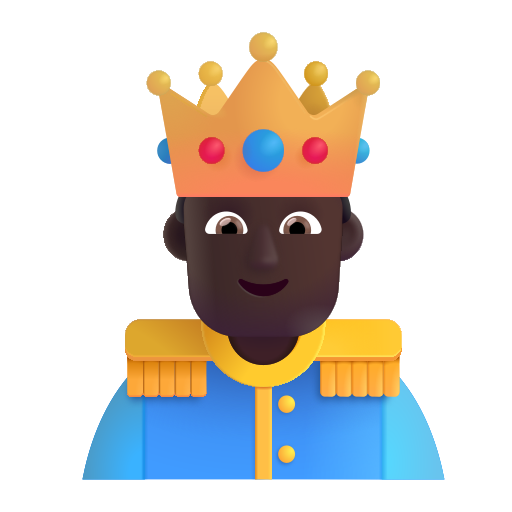
prince color dark